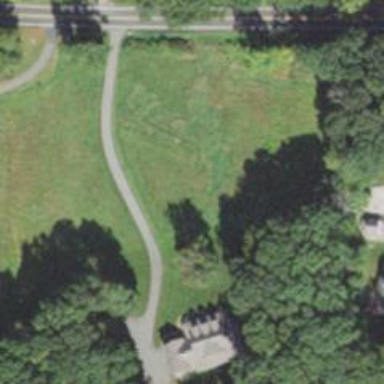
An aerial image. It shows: Residential driveway.